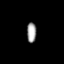
Tissue: lung
Cell type: Fibroblasts
Senescence score: 0.5978
Nuclear area (px): 186
Mean DAPI intensity: 160.5